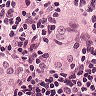
Metastatic tissue present: yes